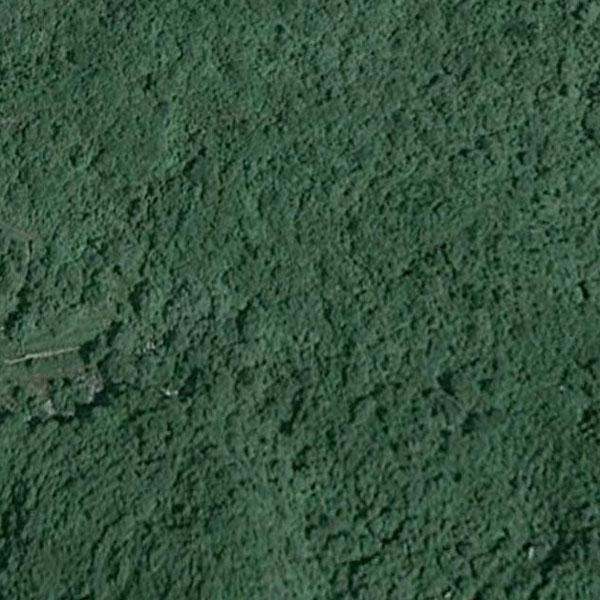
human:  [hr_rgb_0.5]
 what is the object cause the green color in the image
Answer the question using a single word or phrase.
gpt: meadow